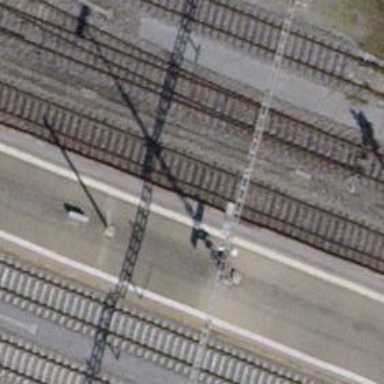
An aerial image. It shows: Railway milestone.